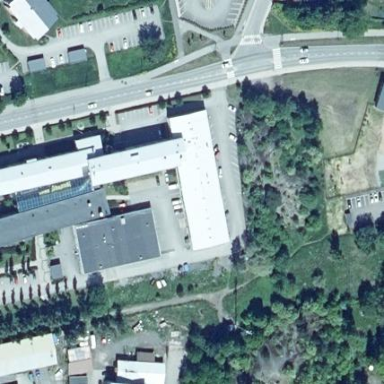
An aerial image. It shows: School building.